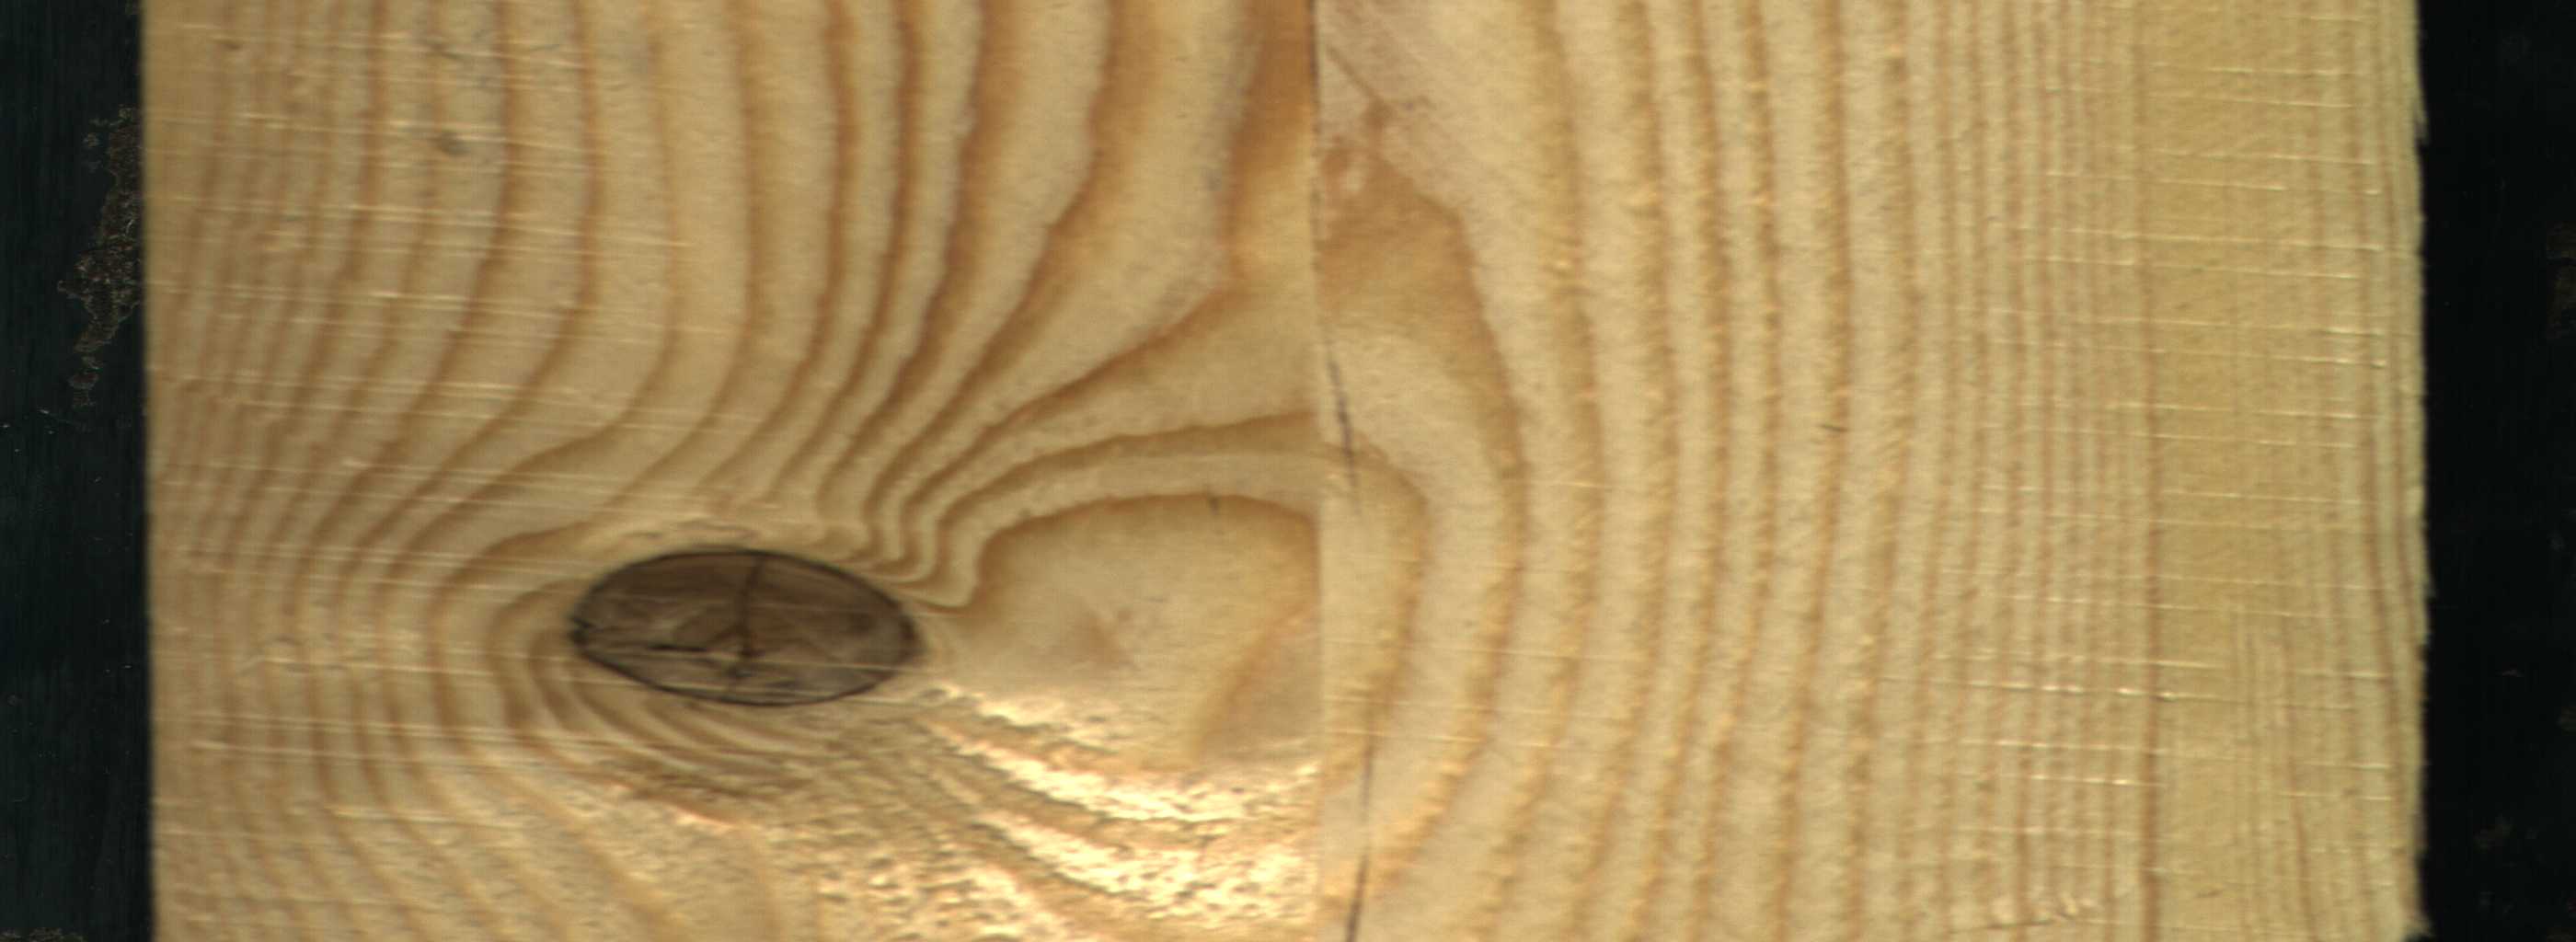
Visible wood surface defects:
Dead_Knot